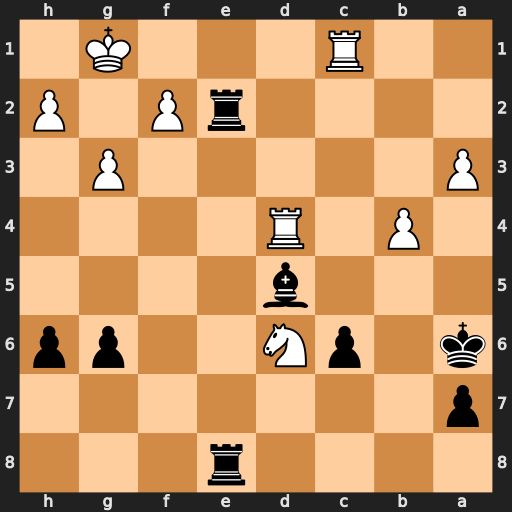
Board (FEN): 4r3/p7/k1pN2pp/3b4/1P1R4/P5P1/4rP1P/2R3K1
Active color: b
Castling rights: -
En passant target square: -
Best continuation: Re1+ Rxe1 Rxe1#